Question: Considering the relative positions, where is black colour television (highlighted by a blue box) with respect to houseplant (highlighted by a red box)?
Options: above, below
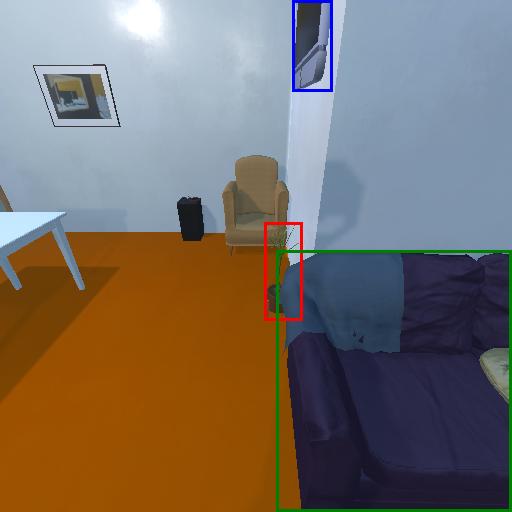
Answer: above